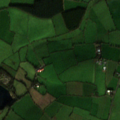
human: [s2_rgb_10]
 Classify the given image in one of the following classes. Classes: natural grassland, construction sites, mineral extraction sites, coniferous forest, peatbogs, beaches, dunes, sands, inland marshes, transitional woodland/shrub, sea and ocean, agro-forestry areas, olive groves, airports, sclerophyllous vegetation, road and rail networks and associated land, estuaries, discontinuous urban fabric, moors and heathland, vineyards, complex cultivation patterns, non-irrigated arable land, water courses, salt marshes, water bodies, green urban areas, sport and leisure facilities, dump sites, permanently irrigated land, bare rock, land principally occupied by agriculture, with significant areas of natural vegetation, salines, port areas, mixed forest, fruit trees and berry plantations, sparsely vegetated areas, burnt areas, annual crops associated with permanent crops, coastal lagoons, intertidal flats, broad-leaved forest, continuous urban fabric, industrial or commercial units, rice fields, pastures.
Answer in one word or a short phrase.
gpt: pastures